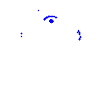
Particle: kaon